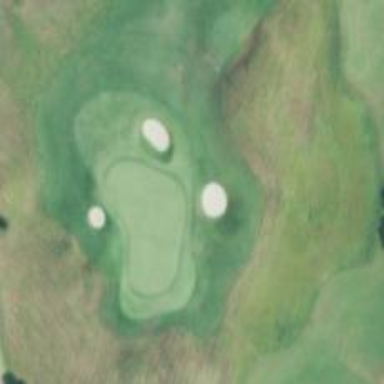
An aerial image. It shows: View of golf hole.